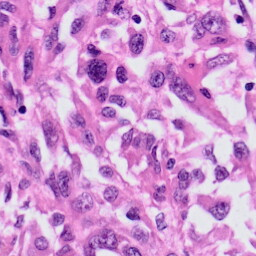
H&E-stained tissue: Skin